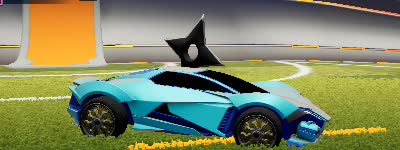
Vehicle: werewolf